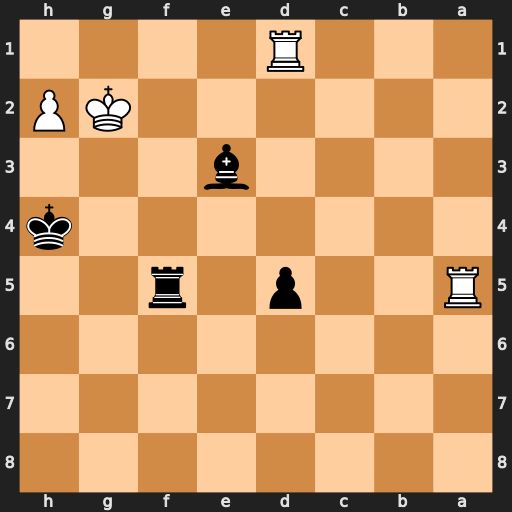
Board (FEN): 8/8/8/R2p1r2/7k/4b3/6KP/3R4
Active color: b
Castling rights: -
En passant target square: -
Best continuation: Rf2+ Kg1 Ra2+ Kf1 Rxa5